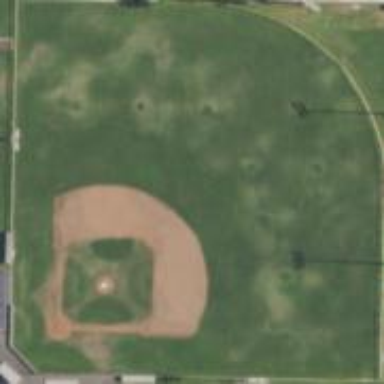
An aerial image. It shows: Baseball pitch for leisure land.